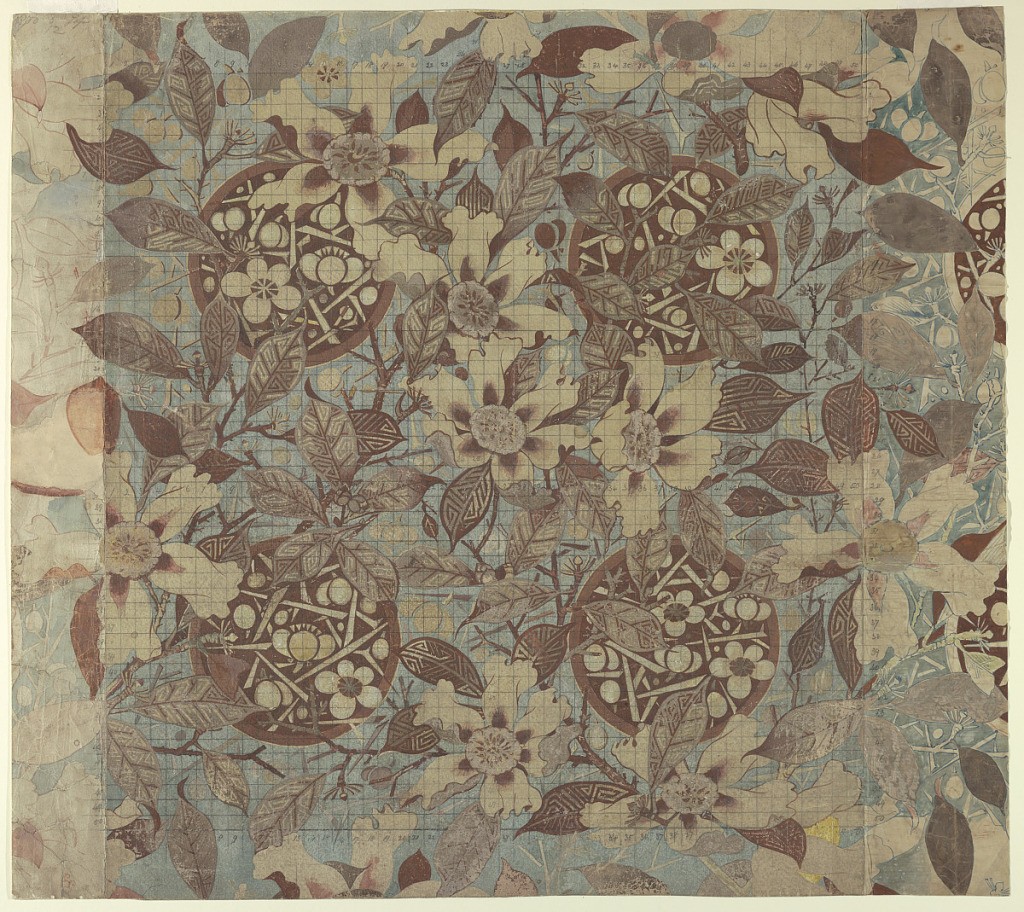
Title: Textile Design: Japonisme
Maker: Warner and Sons, Ltd., London, England
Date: ca. 1874–80
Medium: Brush and watercolor, gouache, graphite on paper
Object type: Drawing
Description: Design of cherry blossoms and magnolias in reds and golds.